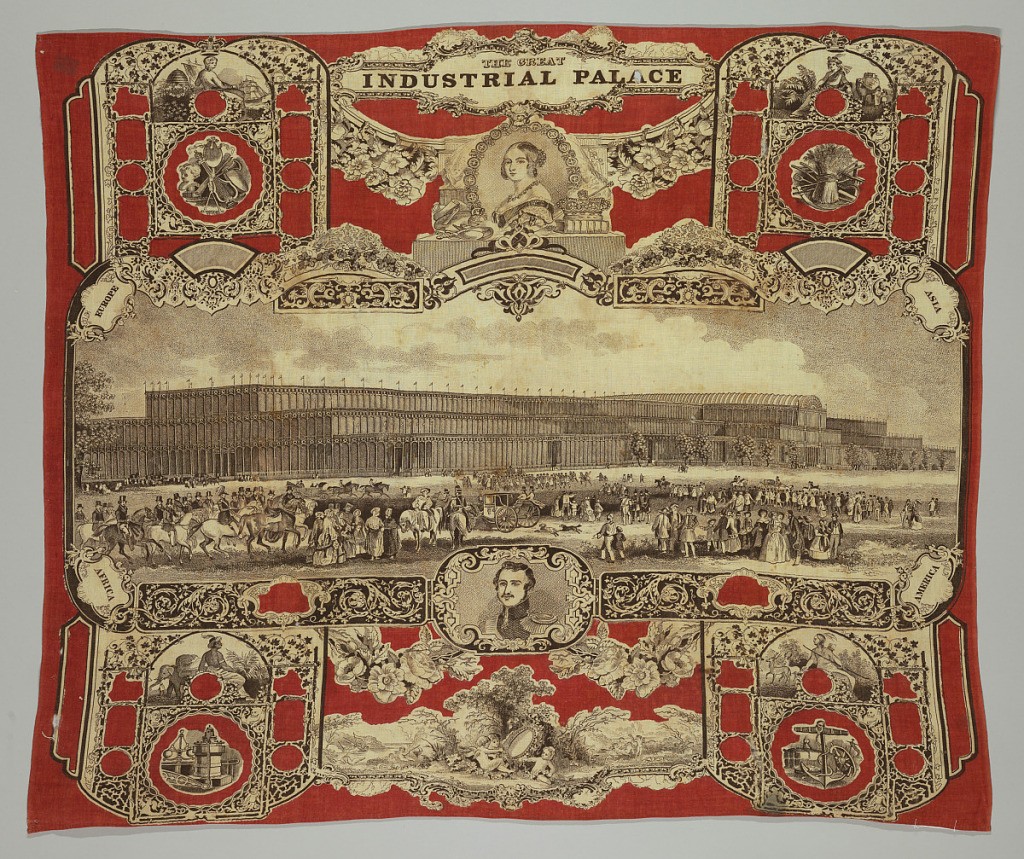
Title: The Great Industrial Palace
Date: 1851
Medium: cotton Technique: roller printed on plain weave
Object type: Handkerchief
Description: Central scene of the Crystal Palace with portraits of Queen Victoria and Prince Albert and with figures representing Europe, Asia, Africa, and America. In red and black on white. Would have been a souvenir of the Great Exhibition of 1851 in London, England.